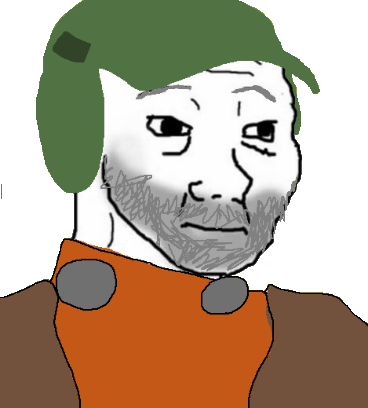
Label: 5_Doomer